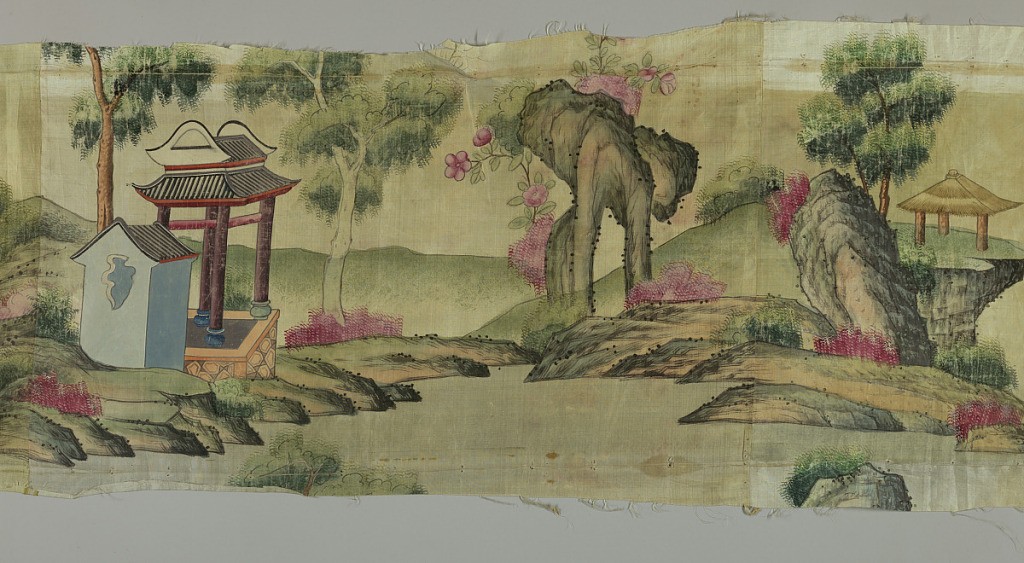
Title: Fragment
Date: late 18th–early 19th century
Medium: silk Technique: painted on taffeta
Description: Oblong panel of taffeta painted in polychrome. A landscape with trees, pavilion and rocks.